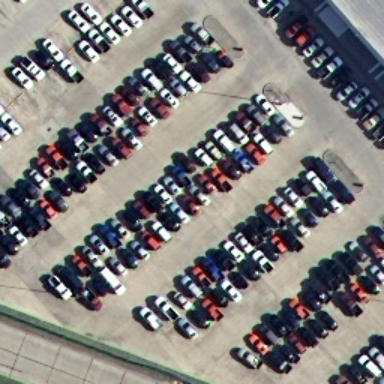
Lots of cars parked in lines in the parking lot .